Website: crate-barrel
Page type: account-dashboard
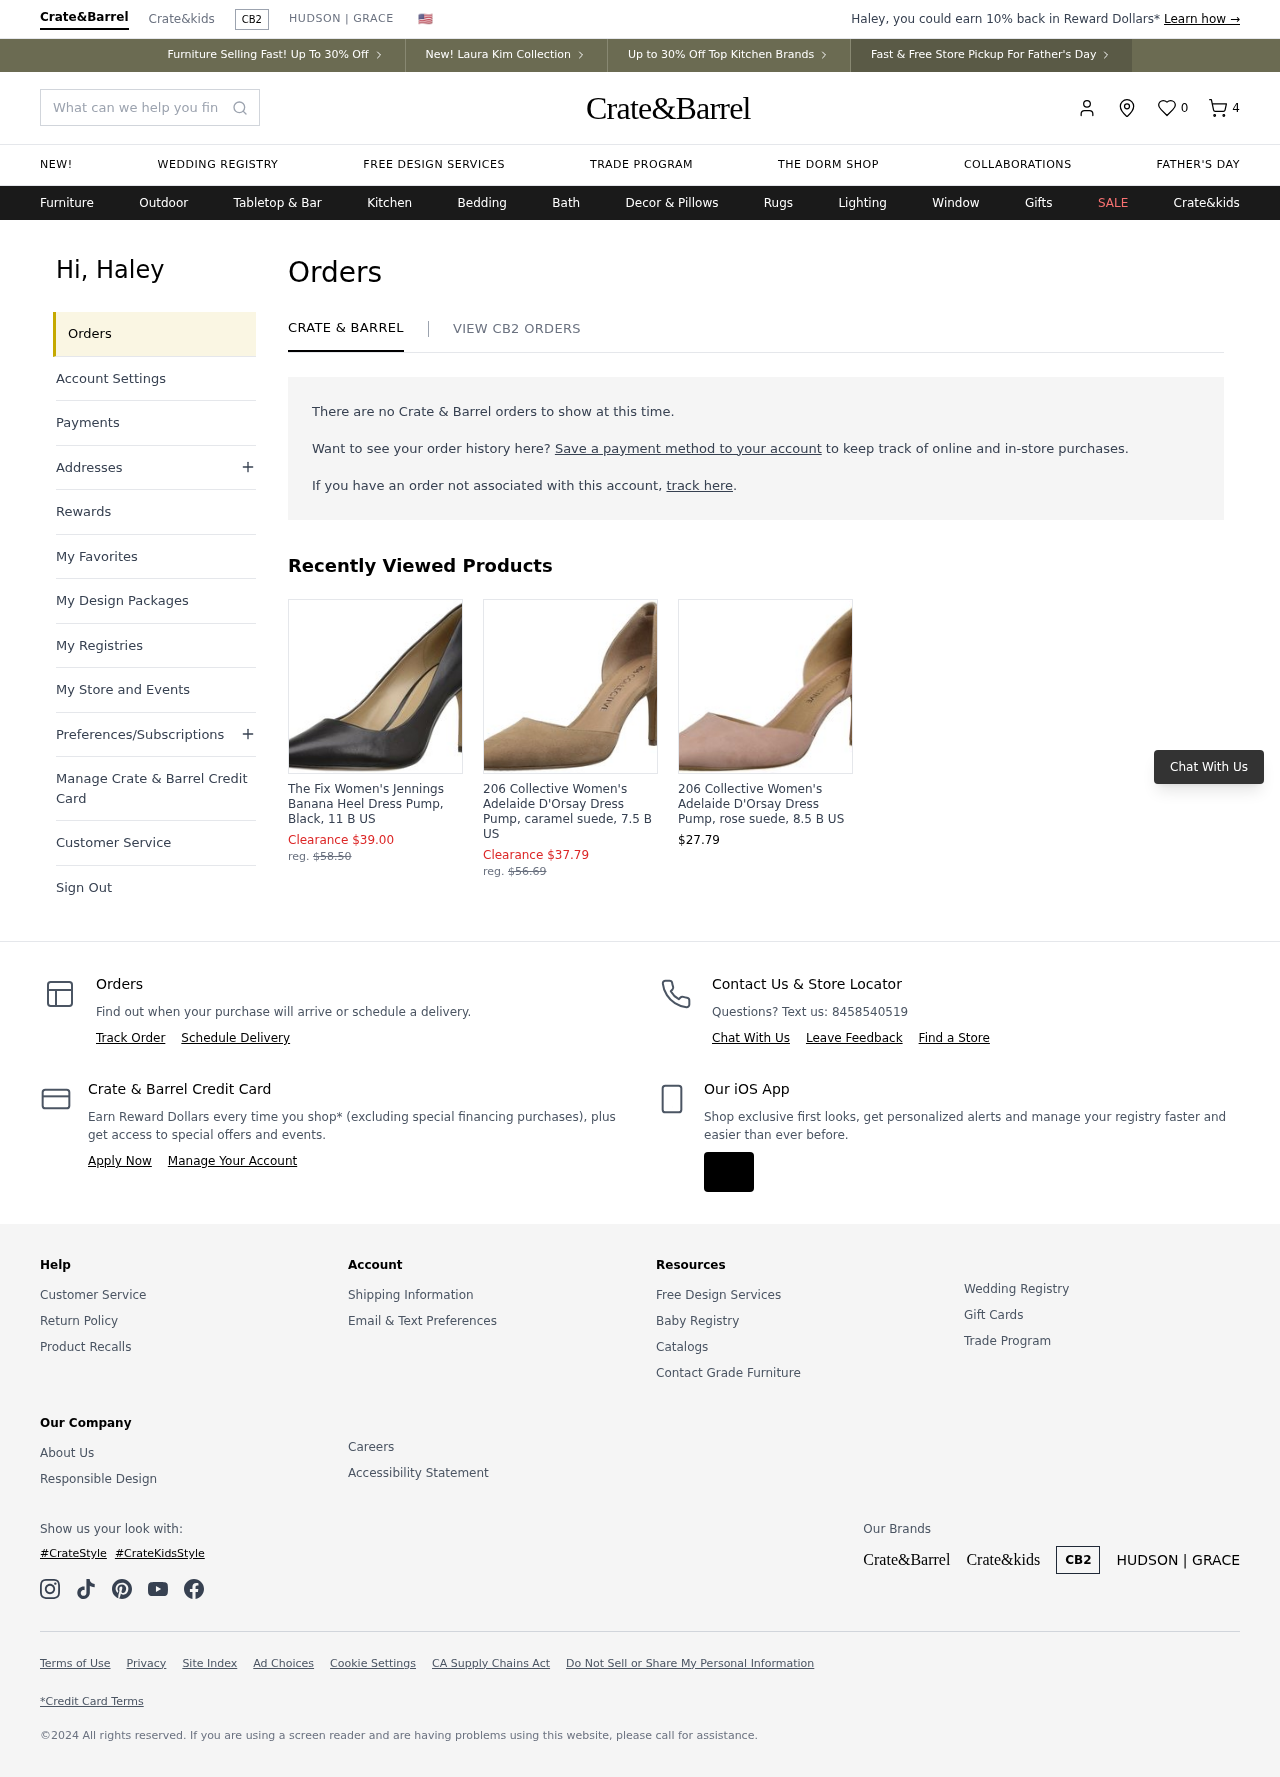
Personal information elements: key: PII_FIRSTNAME
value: Haley
Product elements: key: PRODUCT1_NAME
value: The Fix Women's Jennings Banana Heel Dress Pump, Black, 11 B US
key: PRODUCT1_PRICE
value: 39
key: PRODUCT2_NAME
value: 206 Collective Women's Adelaide D'Orsay Dress Pump, caramel suede, 7.5 B US
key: PRODUCT2_PRICE
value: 37.79
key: PRODUCT3_NAME
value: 206 Collective Women's Adelaide D'Orsay Dress Pump, rose suede, 8.5 B US
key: PRODUCT3_PRICE
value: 27.79
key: PRODUCT1_ORIGINAL_PRICE
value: $58.50
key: PRODUCT2_ORIGINAL_PRICE
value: $56.69
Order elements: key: ORDER_NUM_ITEMS
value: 4
Search elements: key: HEADER_SEARCH
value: What can we help you find?
Other elements: key: FAVORITES_COUNT
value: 0